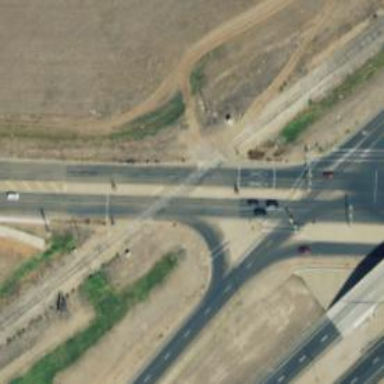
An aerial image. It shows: Secondary link road.